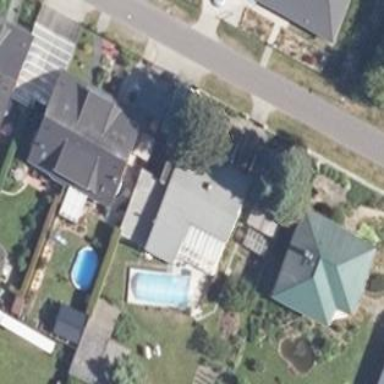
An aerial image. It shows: Simple and straightforward house.